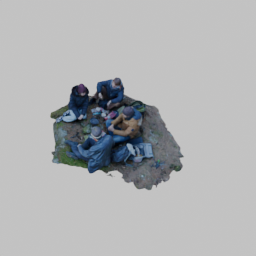
Label: people